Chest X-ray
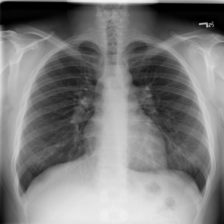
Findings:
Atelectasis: negative
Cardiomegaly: negative
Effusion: negative
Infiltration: negative
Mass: negative
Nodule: negative
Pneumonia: negative
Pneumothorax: negative
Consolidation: negative
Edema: negative
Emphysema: negative
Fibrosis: negative
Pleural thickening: negative
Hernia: negative